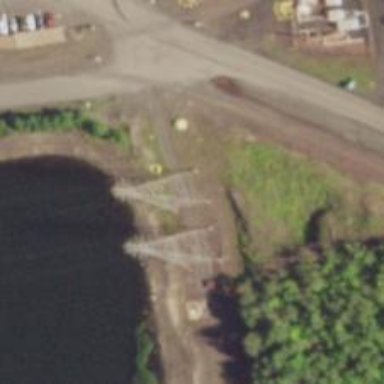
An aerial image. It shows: Lattice structure tower.